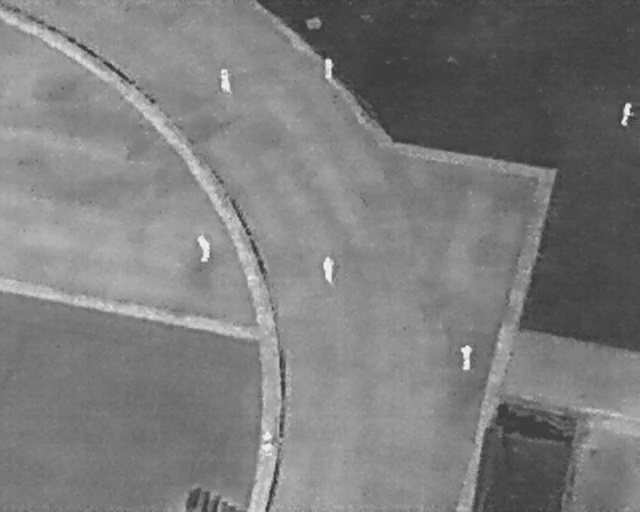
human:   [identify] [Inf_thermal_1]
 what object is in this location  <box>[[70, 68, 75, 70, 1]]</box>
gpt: <ref>1 large person at the right</ref>

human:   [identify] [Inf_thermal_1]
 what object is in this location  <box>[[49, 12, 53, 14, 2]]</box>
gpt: <ref>1 medium person at the top</ref>

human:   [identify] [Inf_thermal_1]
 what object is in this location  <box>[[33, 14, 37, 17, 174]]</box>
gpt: <ref>1 large person at the top</ref>